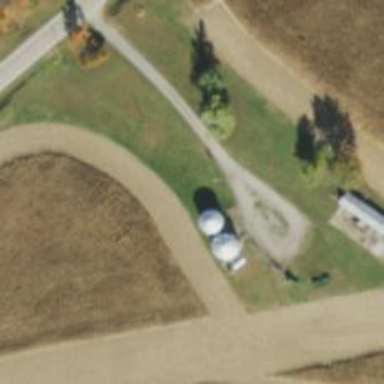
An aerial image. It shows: Silo.